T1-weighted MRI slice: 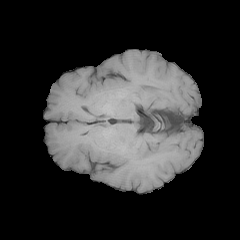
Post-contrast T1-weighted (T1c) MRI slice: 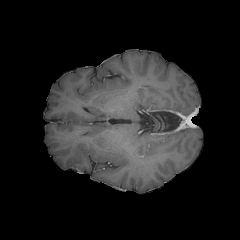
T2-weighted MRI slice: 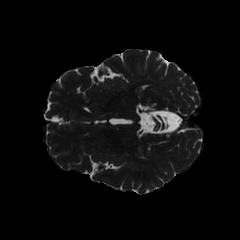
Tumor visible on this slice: no